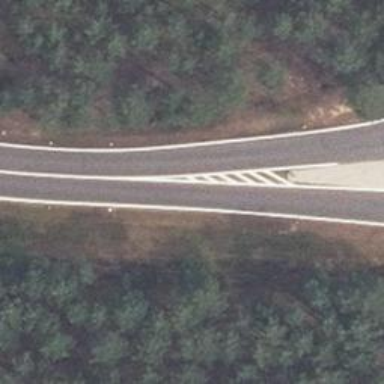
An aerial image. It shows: Asphalt motorway link.